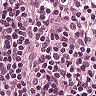
Metastatic tissue present: no